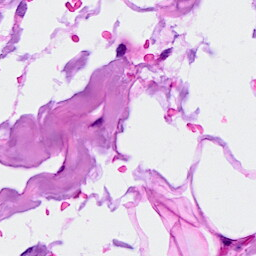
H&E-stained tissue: Breast